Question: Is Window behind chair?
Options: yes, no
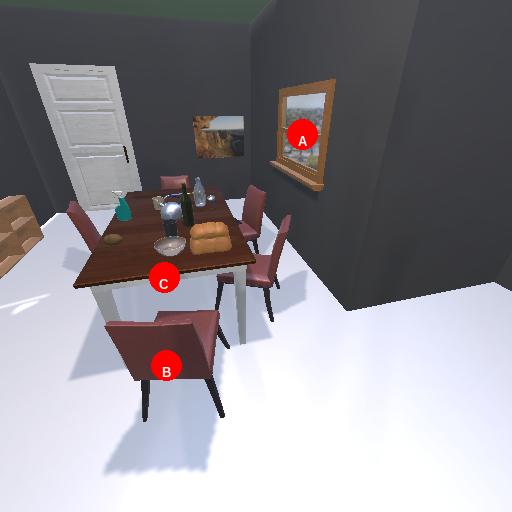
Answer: yes